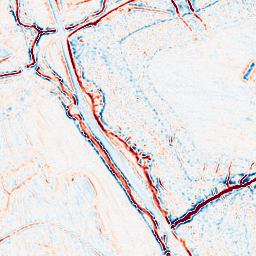
Category: multiscale
Decomposition family: log
Decomposition parameters: sigma: 1
Upsampling method: bicubic_3x
Upsampling parameters: scale: 3
Upsampling scale: 3